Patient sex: F
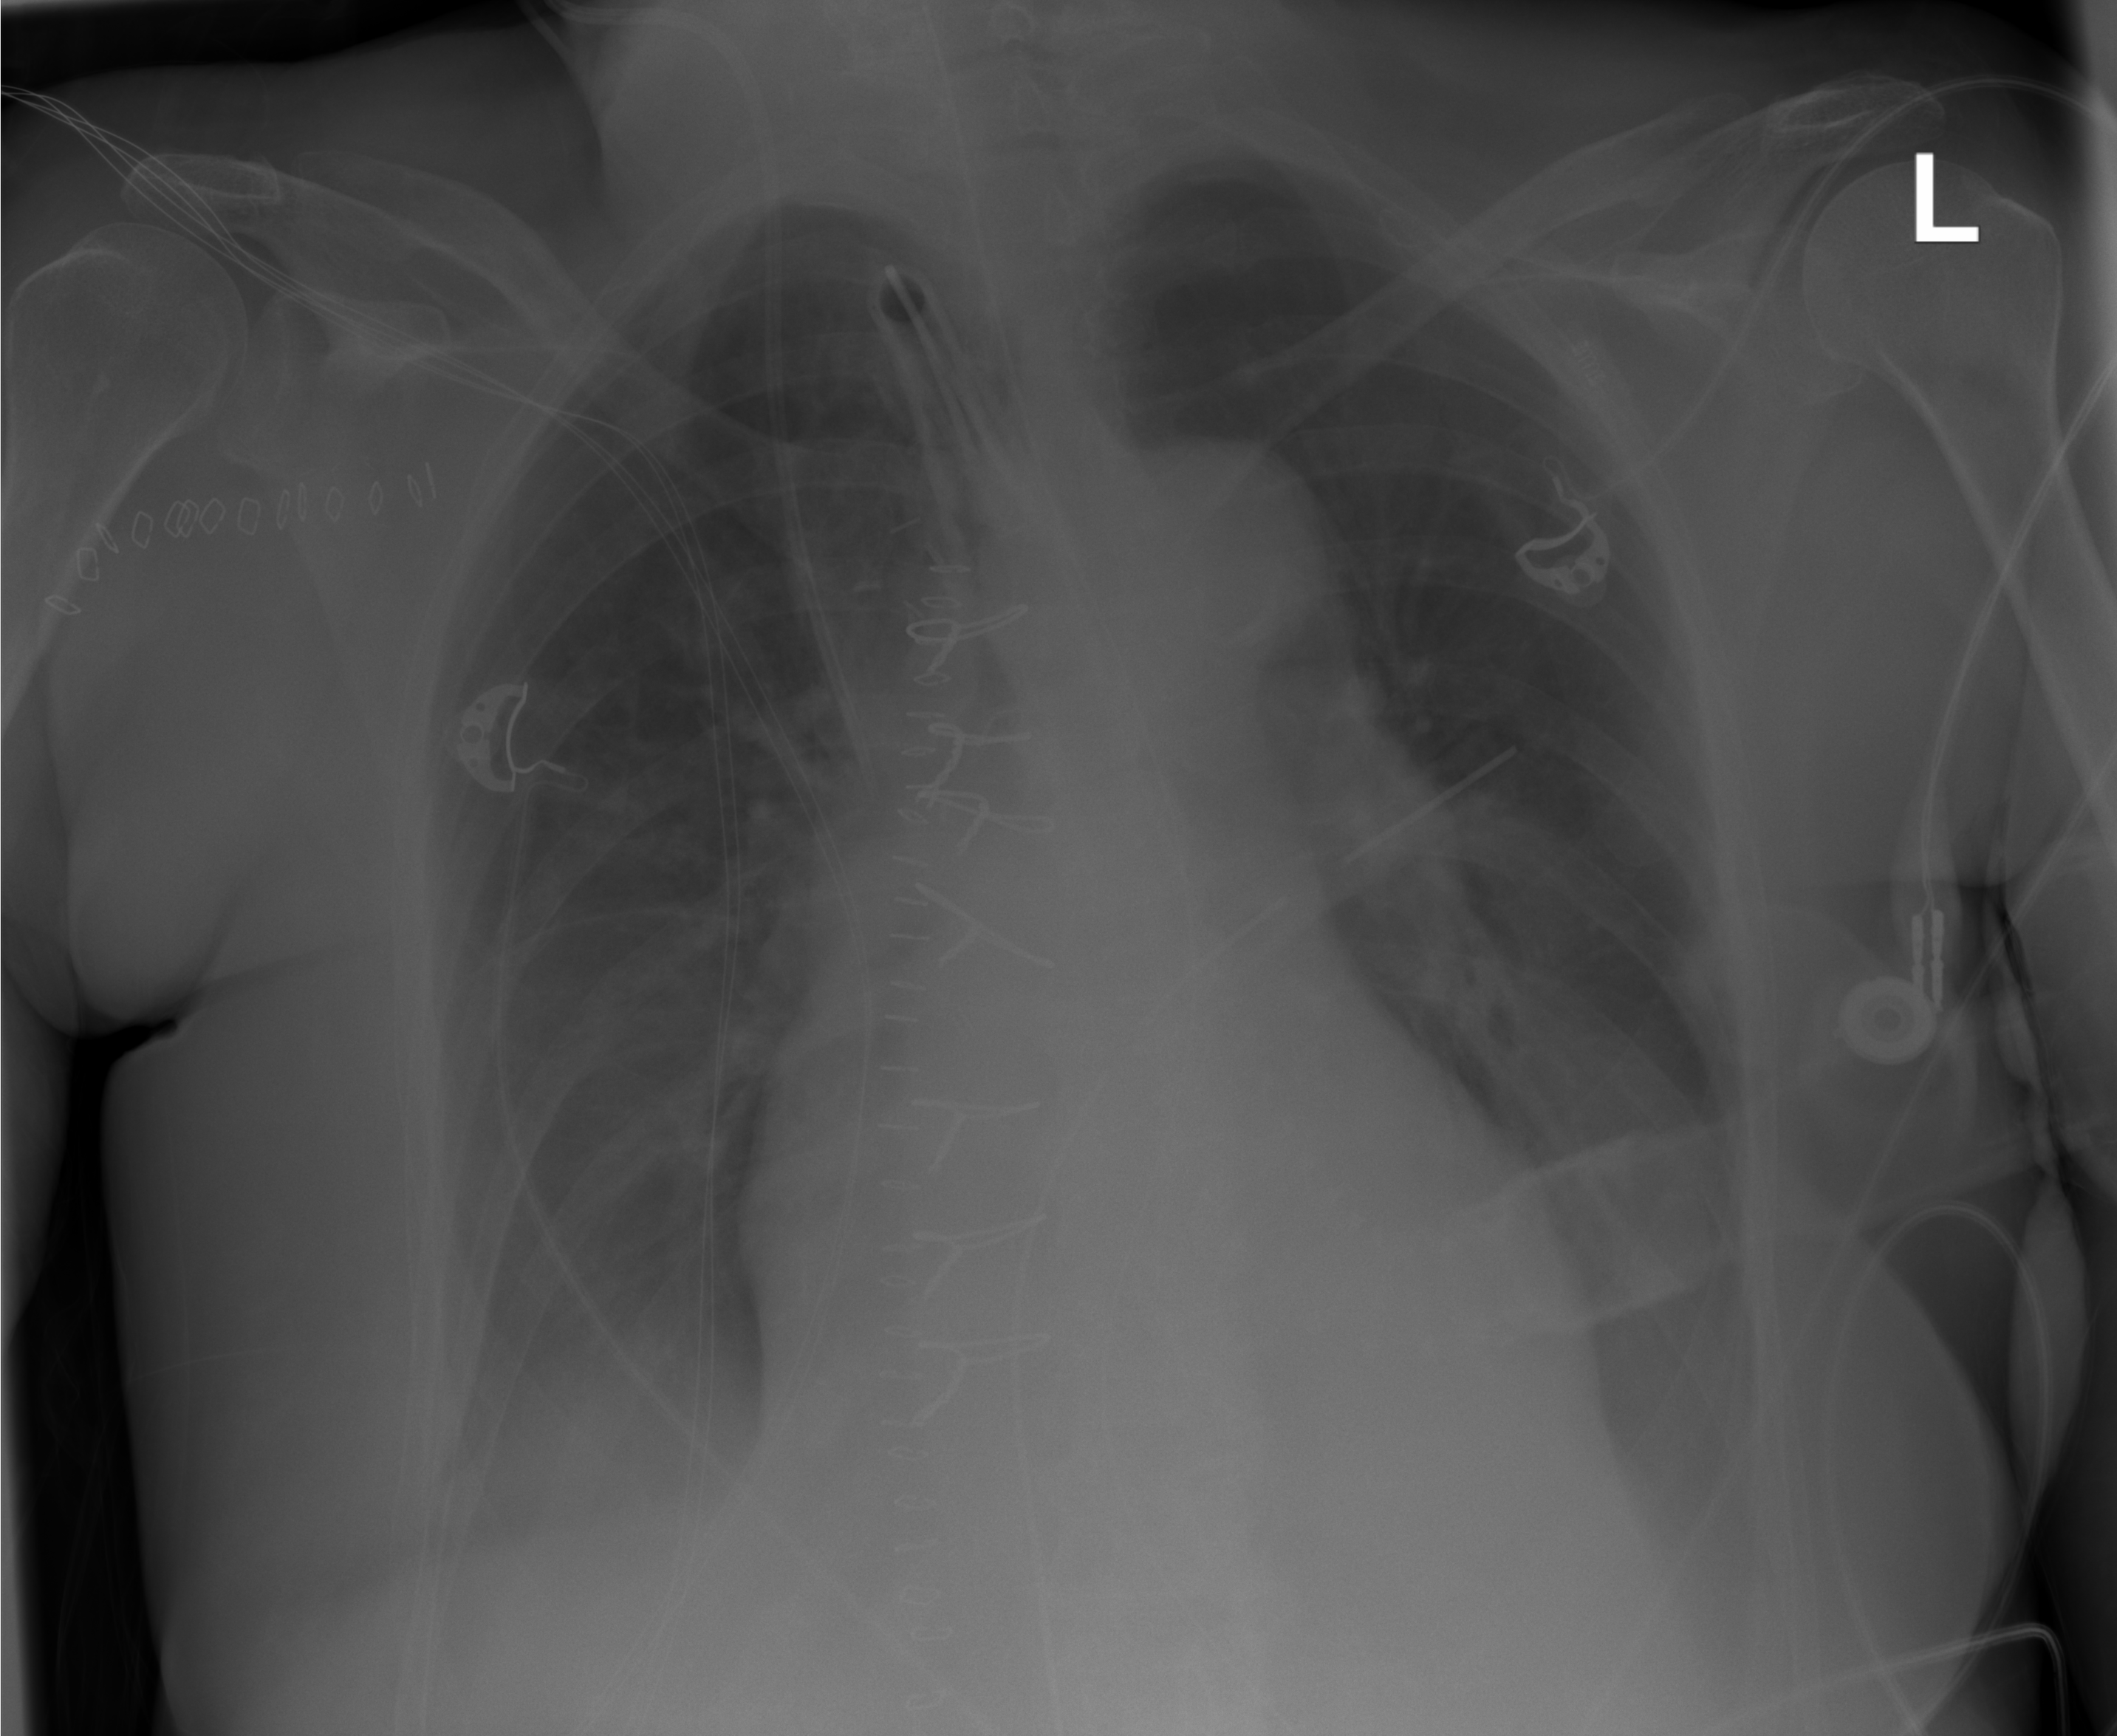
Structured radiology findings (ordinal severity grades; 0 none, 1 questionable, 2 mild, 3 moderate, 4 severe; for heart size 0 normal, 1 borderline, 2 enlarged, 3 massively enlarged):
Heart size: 2
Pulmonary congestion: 2
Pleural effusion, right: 2
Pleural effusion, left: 2
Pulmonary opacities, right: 0
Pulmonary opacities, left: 0
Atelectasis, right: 2
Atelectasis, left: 2